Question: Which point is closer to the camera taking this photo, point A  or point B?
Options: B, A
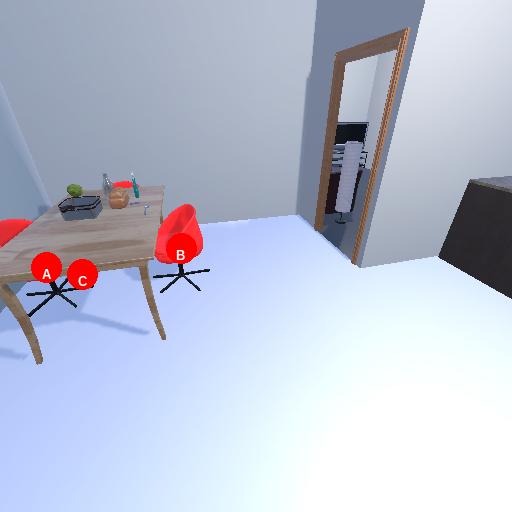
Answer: B